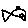
Label: fish